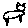
Label: cat